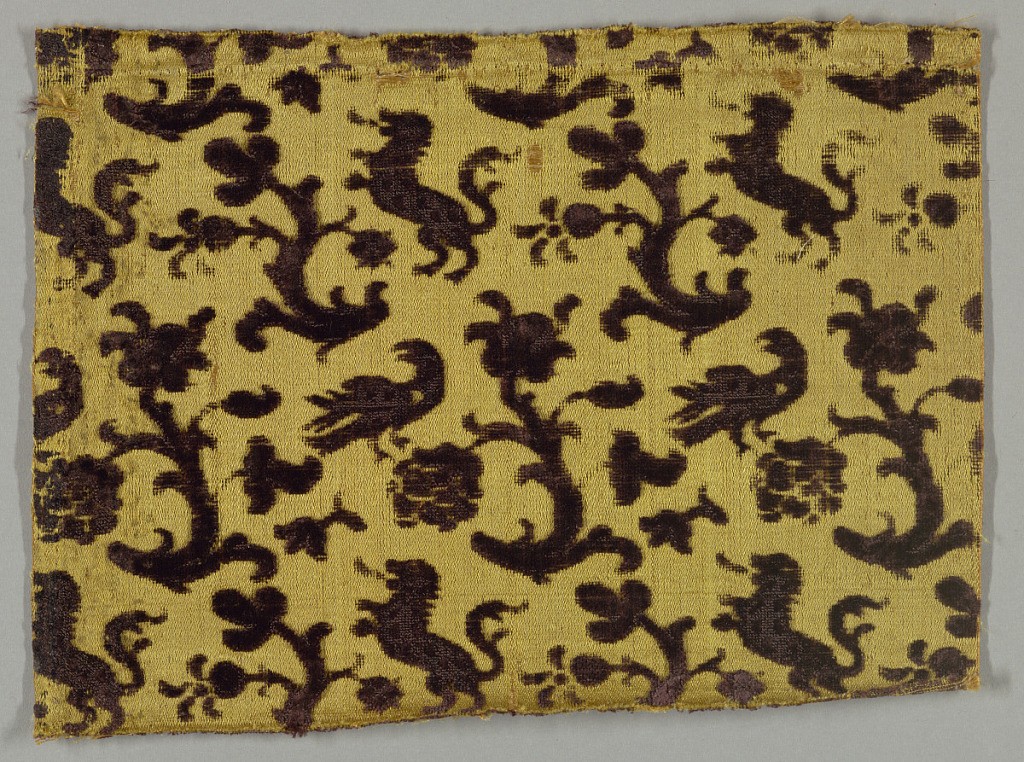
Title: Fragment
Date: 17th century
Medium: silk Technique: cut and uncut, voided supplementary warp pile in a satin foundation (ciselé velvet)
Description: Fragment with a dark yellow ground has a design of dark purple flowering branches with birds and lions.